Question: I have received a PSD layout from my client, and I it contains some fixed background images, and below those images there should be some Buttons, TextViews, etc.
The problem is, that for example the Game Over screen has a background, then there should be image with "You win" or "You lose", above the background in specific offset from top left corner.
If I design the interface for 480x800 phones, and specify the offset in pixels, everything's OK. But if I deploy it into 320x480 phone, it of course doesn't fit, because pixel offsets are different now and the background is scaled.
Using dip units doesn't help, because the smaller phones have physically smaller screens too.
here is a sketch of what I'd like to do. All and it should look similar on phones from 240x320 do 540x960. Is it possible to somehow do this in single XML layout file or do I have to hand-code offsets for every resolution that comes to my mind?
The main problem is that on the picture, the red frame around "you win" is a place where it fits into the orange background, because that's the way the graphics is designed. And when the app is run on phone with smaller resolution, I don't exactly know how to align the "you win" picture on the orange one. .
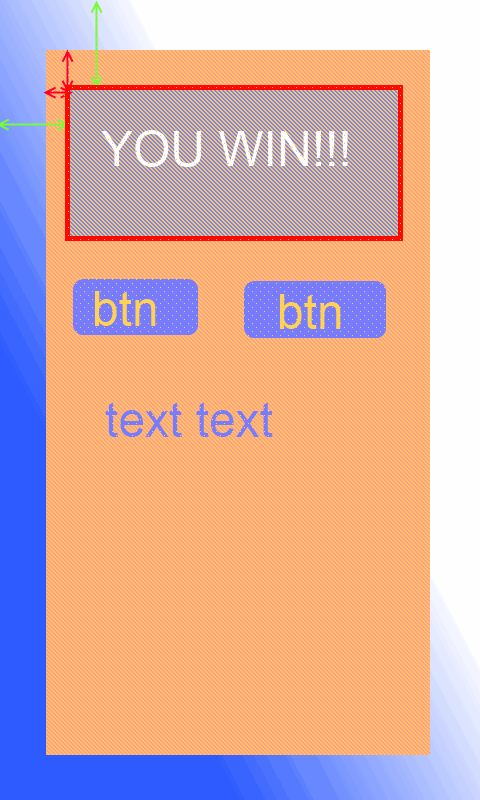
Answer: create different size images from provided PSD for different screen size layout, and create different layout xml file for different screen size, in different layout file you can provide reference of images which fit for layout.
For better aprroach you should go <URL>